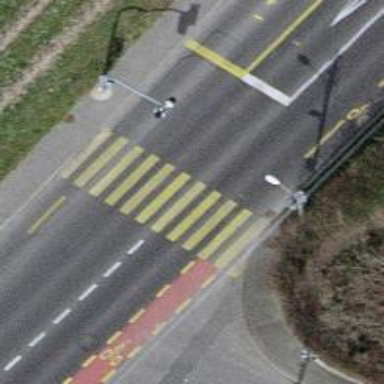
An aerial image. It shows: Road crossing with traffic signals.